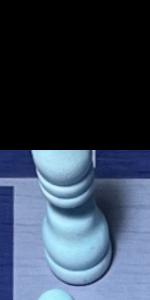
Label: Bishop_White